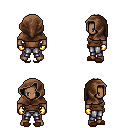
a pixel art fantasy rpg character, male body template, human, dark skin, brown pirate shirt, metal pants, gray long mohawk hairstyle, cloth hood, gold gloves, brown slippers, four views (front, back, left, right), 2x2 character sprite sheet, small pixel art, hard edges, no anti-aliasing